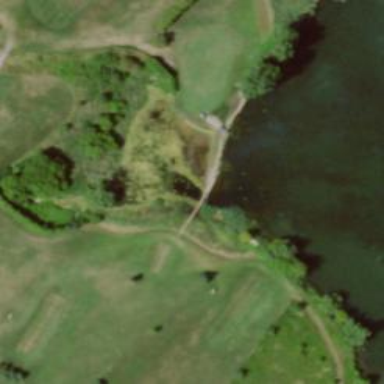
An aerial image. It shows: Path leading to bridge.